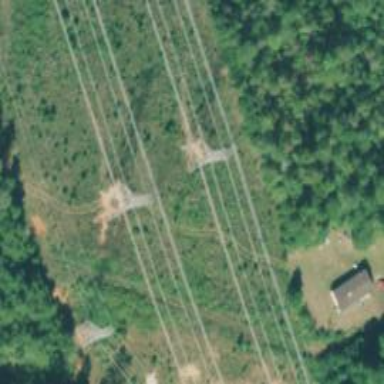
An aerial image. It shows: Lattice structure tower used for power distribution.